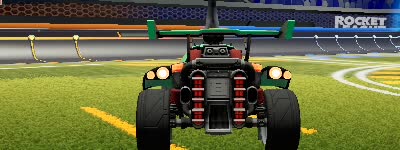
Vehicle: octane